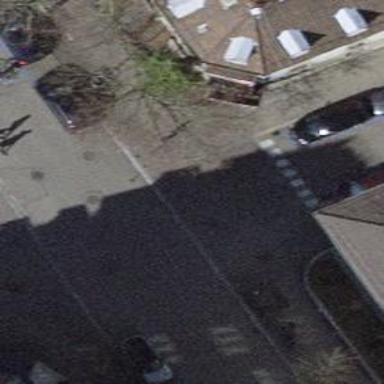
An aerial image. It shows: Unmarked crossing with traffic calming table.